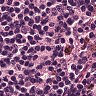
Metastatic tissue present: no